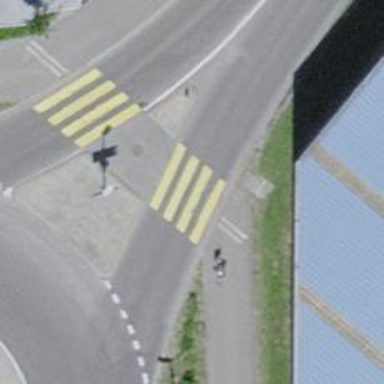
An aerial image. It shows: Uncontrolled zebra crossing with pedestrian island.